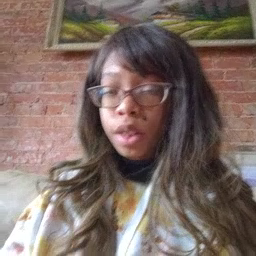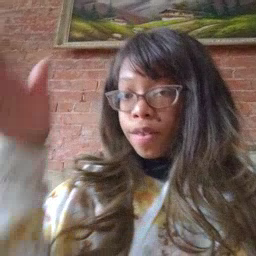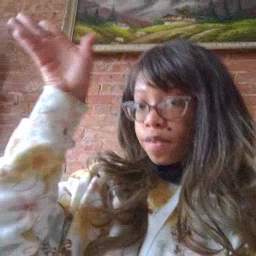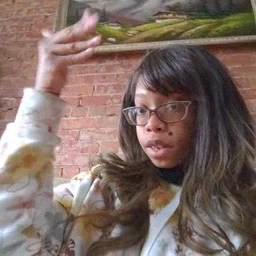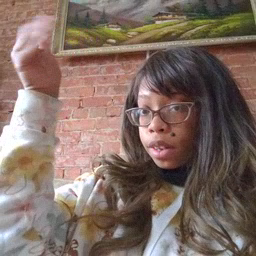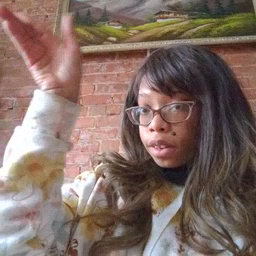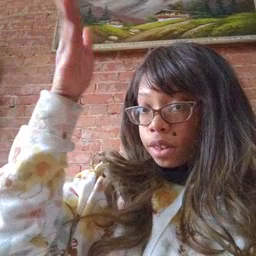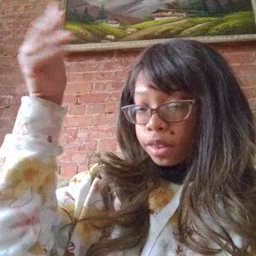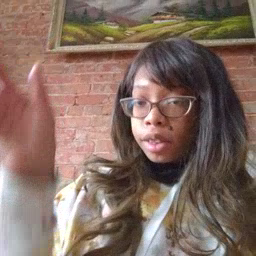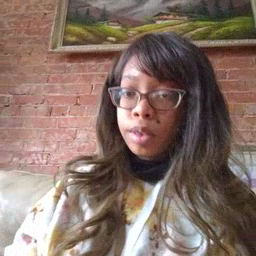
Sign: flag